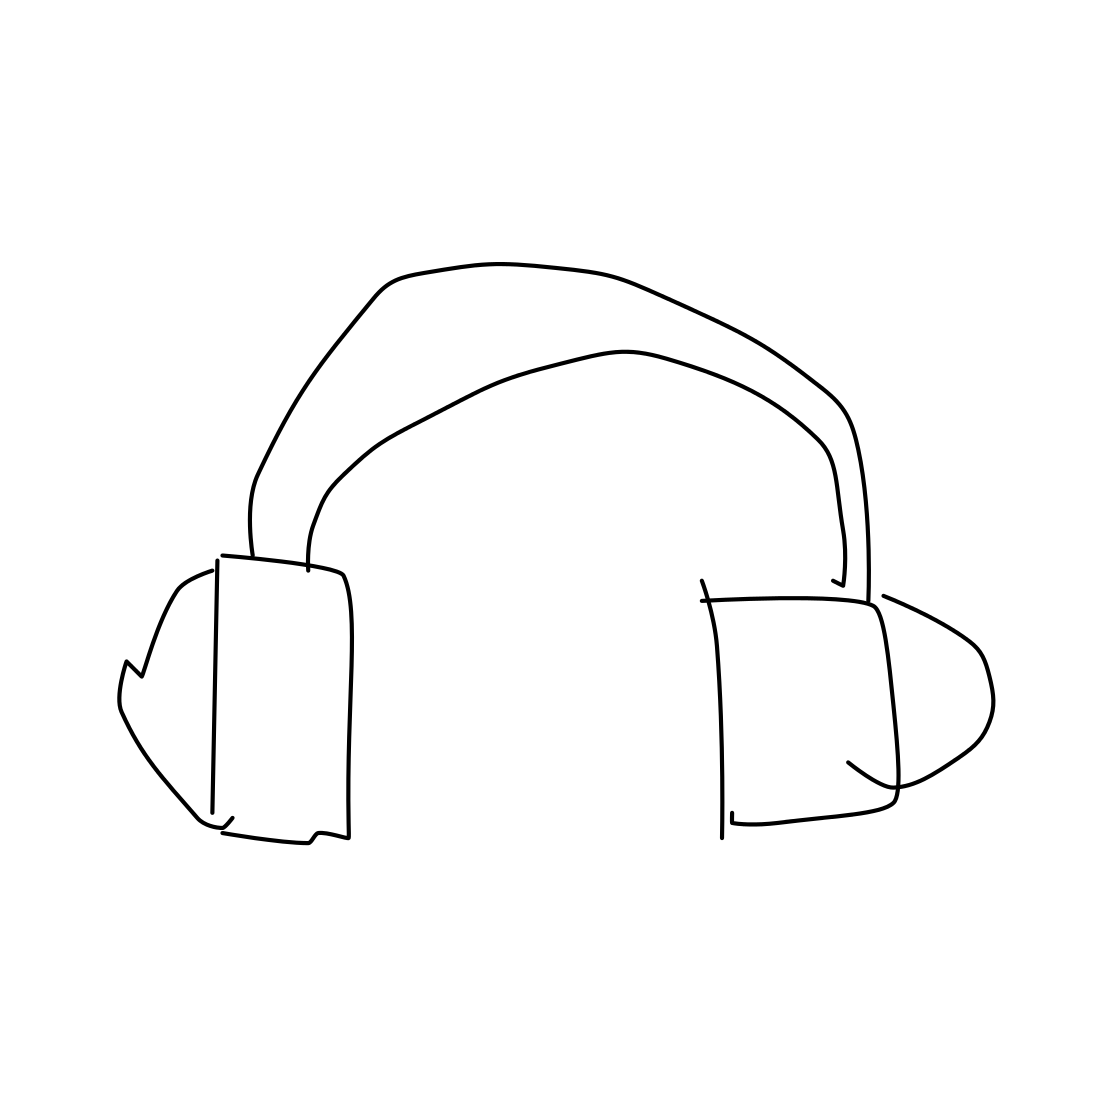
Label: head-phones